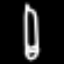
Label: pencil